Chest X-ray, AP view. Patient: 33 years old, sex M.
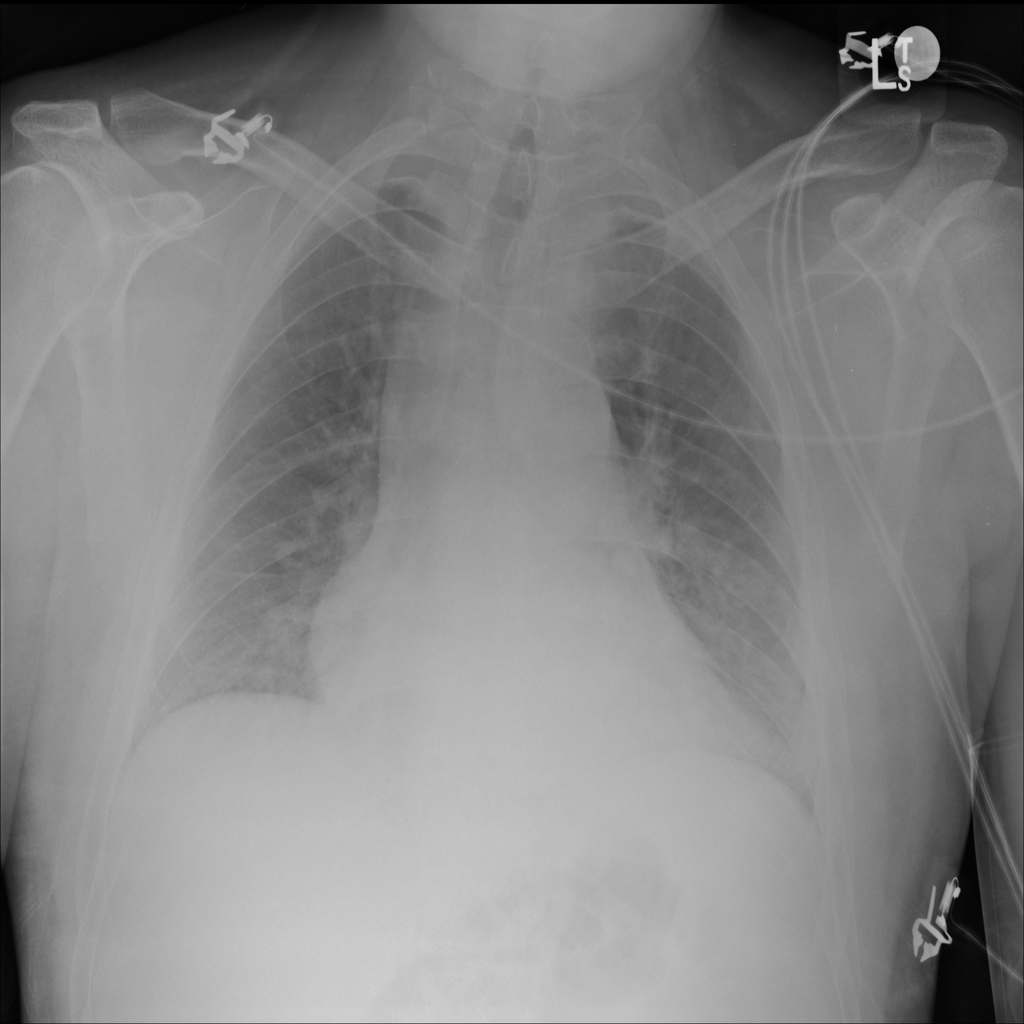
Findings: No Finding